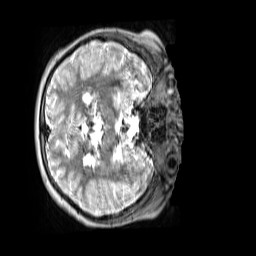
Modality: T2w
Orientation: axial
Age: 11
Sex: male
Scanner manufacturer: siemens
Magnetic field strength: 3 T
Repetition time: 3.2 s
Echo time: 0.408 s